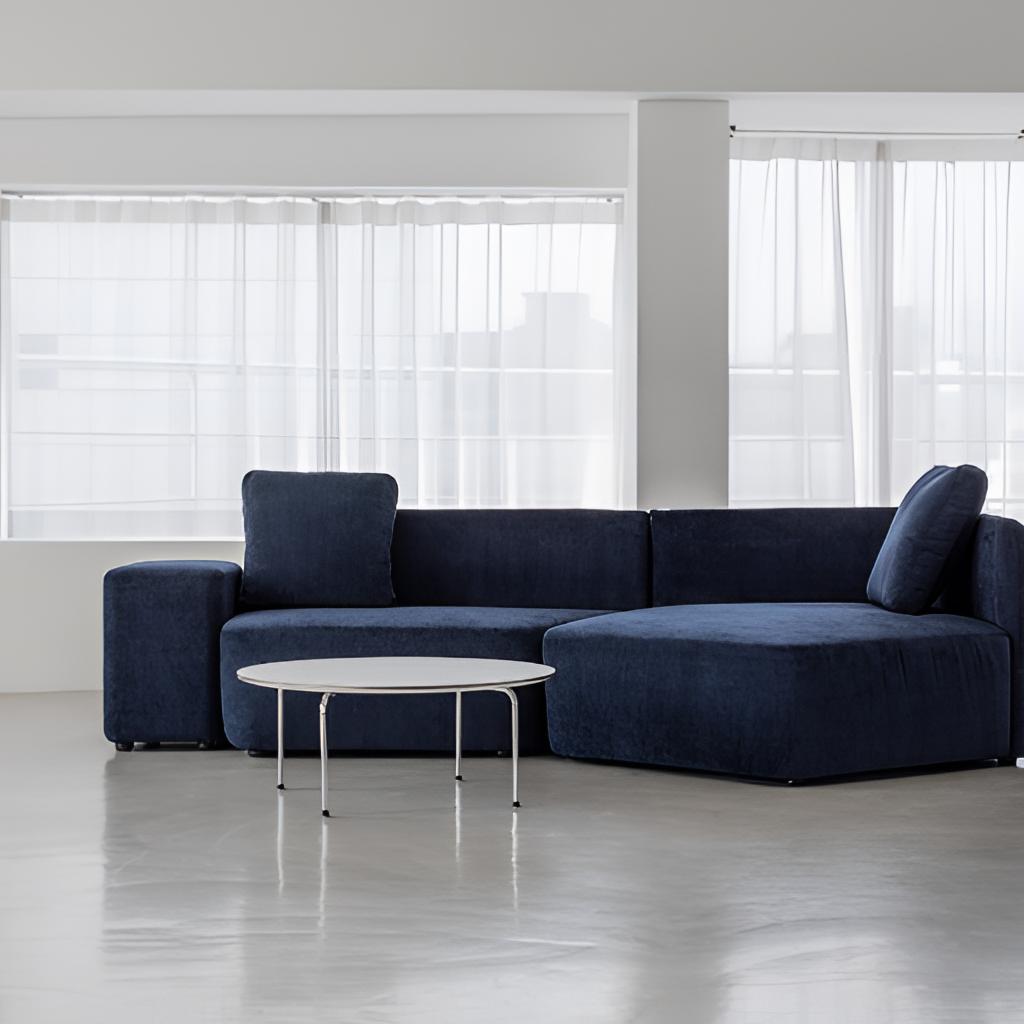
blue velvet sectional sofa, living room, tile flooring, with smooth pattern, fabric wallpaper, with solid pattern, modern